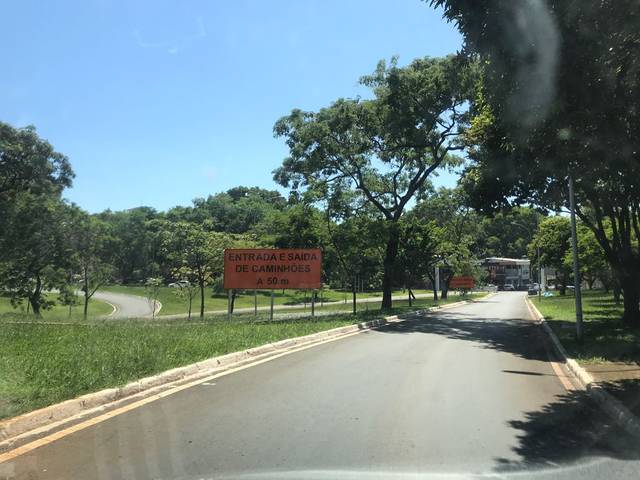
Region: Brazil
Coordinates: -15.834, -47.923